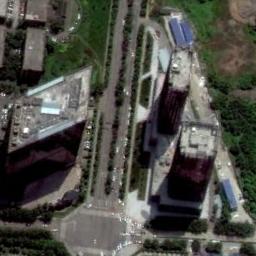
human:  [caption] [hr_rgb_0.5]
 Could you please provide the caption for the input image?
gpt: There are several tall buildings .

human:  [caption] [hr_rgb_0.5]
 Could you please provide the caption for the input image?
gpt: The commercial area is consist of many buildings next to the trees .

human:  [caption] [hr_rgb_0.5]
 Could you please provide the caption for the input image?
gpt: A commercial area has three high-rise buildings and some groves of trees are next to the commercial area .

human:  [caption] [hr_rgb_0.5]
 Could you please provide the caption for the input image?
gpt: In a business district there are several tall buildings of different shapes and several roads with many cars and many trees .

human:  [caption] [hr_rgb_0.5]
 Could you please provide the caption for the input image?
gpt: There are some buildings beside a crossroad on a commercial area .